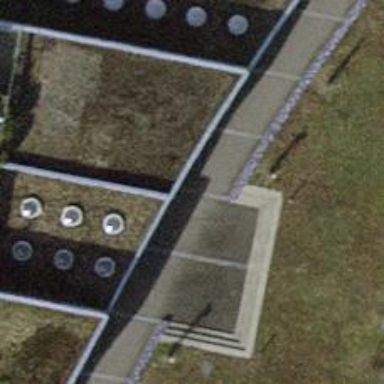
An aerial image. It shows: Path tunnel through building passage.